Interaction volume radius: 5 \u00c5
Interaction volume height: 20 \u00c5
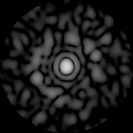
Disorder parameter: 0.8399